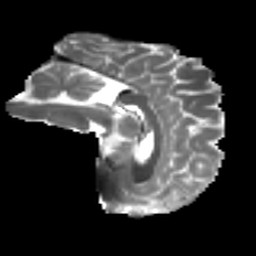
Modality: T2w
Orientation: sagittal
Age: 25
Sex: male
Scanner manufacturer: ge
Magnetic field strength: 3 T
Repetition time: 7.8 s
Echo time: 0.061 s